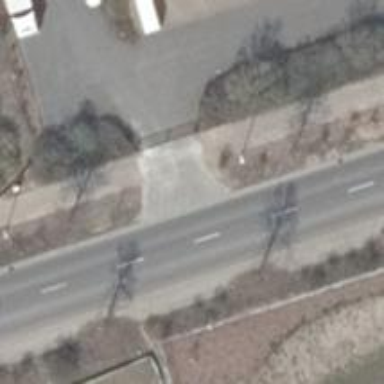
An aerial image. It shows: Tertiary road with asphalt surface. There are lane markings present with sidewalk on the left side.